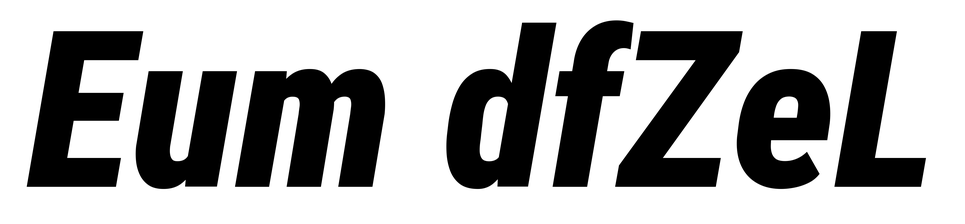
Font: Roboto-Italic_Condensed_Black_Italic